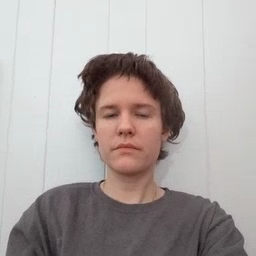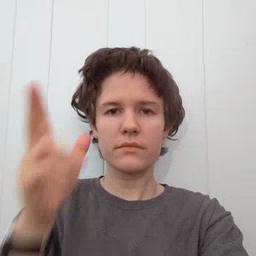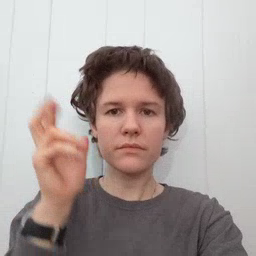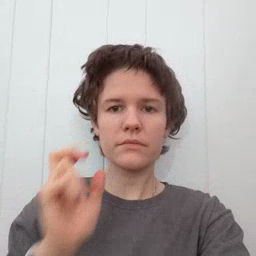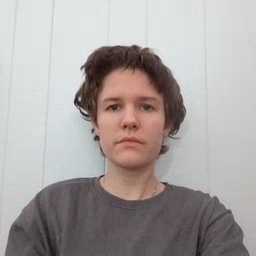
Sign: listen